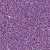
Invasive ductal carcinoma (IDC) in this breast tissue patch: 1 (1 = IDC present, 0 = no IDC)